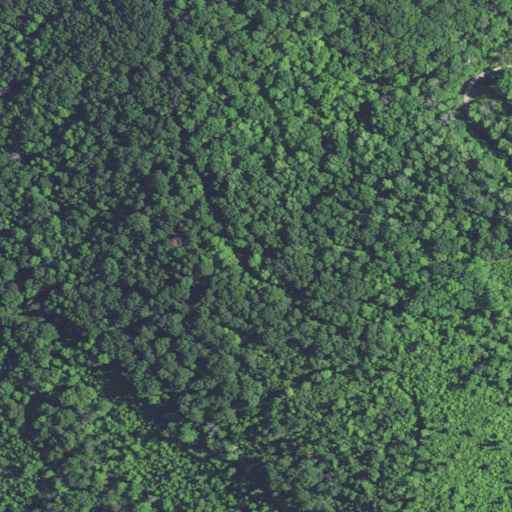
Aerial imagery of mountain in Kentucky named Dugger Hill containing deciduous forest and open development